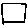
Label: square